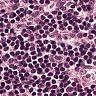
Metastatic tissue present: no